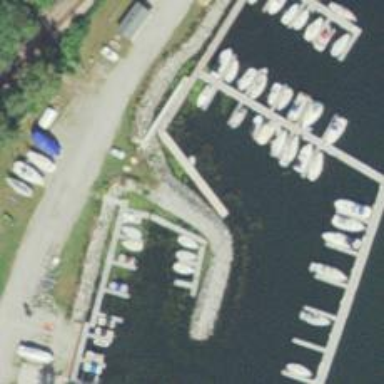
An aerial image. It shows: Marina on leisure land.